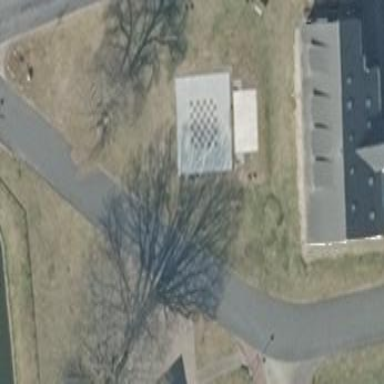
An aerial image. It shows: Playground structure.